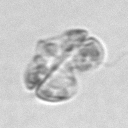
Label: Karenia